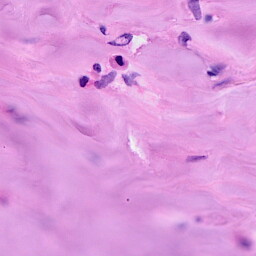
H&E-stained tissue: Breast